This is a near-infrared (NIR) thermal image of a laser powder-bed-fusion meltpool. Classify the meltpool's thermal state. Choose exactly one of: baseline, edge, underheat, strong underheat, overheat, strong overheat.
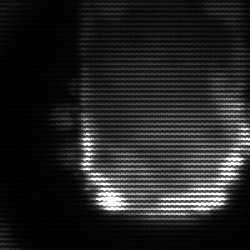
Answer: baseline